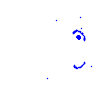
Particle: pion